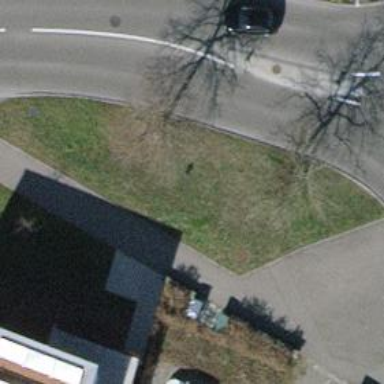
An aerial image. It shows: Urban tree adds touch of nature to the surroundings.